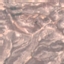
Label: HerbaceousVegetation